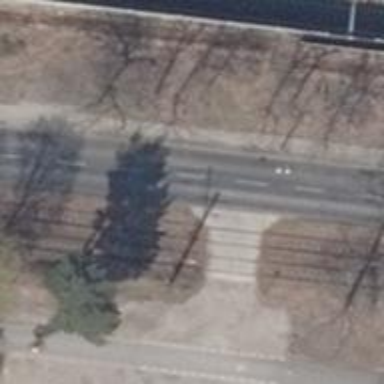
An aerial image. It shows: Tram level crossing on the railway.